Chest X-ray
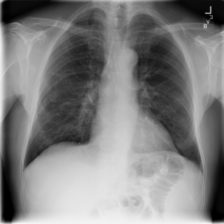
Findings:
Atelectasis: negative
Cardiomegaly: negative
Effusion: negative
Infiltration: negative
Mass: negative
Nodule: negative
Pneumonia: negative
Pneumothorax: negative
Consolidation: negative
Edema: negative
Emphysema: negative
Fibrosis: negative
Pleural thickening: negative
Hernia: negative